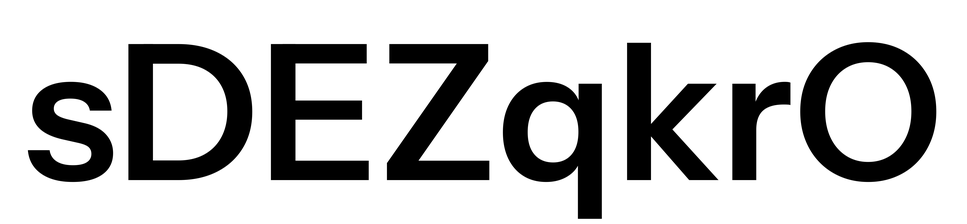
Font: InstrumentSans_SemiBold